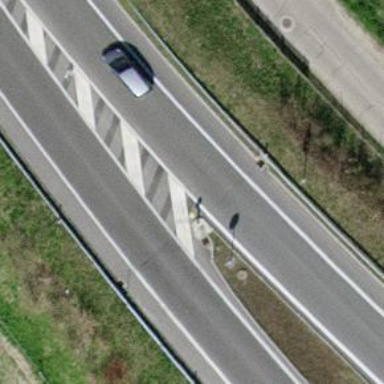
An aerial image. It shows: Trunk highway with no sidewalks.